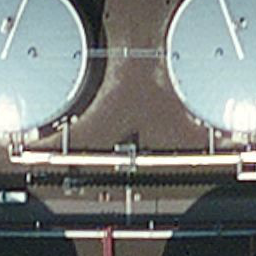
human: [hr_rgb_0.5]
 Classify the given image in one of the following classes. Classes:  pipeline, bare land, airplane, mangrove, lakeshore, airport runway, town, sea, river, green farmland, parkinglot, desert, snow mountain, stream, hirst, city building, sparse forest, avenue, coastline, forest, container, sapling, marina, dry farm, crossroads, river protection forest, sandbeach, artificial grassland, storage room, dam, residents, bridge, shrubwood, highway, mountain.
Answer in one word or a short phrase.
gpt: storage room